Question: I have question about how to "correctly" write my application.
I would like to follow the service/DAO/mapper/entity model and I think that I fully understand it but I found out that some things which I want to do might collide with general conception of this model.
I have these database tables:

I have simple ProductDbMapper which gets product's data from database and returns them as a Product entity so I can use it like this:
'''
echo $productEntity->getName();
$productEntity->setPrice(29.9);
'''
I think that it would be great to be able to use somethink like this:
'''
echo $productEntity->getManufacturer()->getName();
'''
The "getManufacturer()" method would simply query another service/DAO for the manufacturer by id. I know that the correct way how to get manufacturer of a product is:
'''
$product = $productService->getProduct(5);
$manufacturer = $manufacturerService->getManufacturerByProduct($product);
'''
But I think that "the fluent" solution is much simplier - it's easy to understand and fun to use. Actually it's pretty natural. I tried to implement this by callbacks. I passed the callback which calls manufacturer's service to Product entity in my ProductMapper.
Problem is that it looks like I'm trying to follow the 5 layer model and at the same time I'm trying to avoid it. So my question is: does this look like a good solution? Does it make sense? How could I achieve the same (magic) in better way?
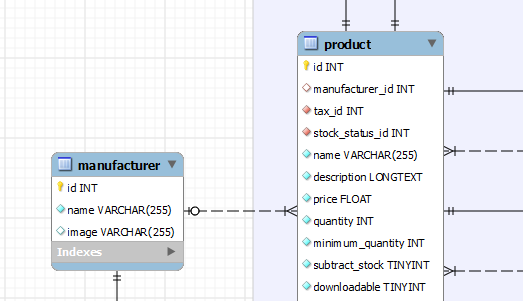
Answer: I've been doing some research for couple of days and I came to conclusion that the best way to achieve what I want is to stop trying to code it myself and just learn to use existing ORM. Because everything what I've been trying to do was creating of my own ORM. And I know that this is bad idea. I will stick with Doctrine 2.